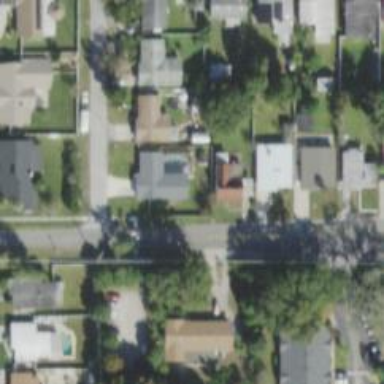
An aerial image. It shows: Residential road with asphalt surface. Sidewalk is present on the left side.